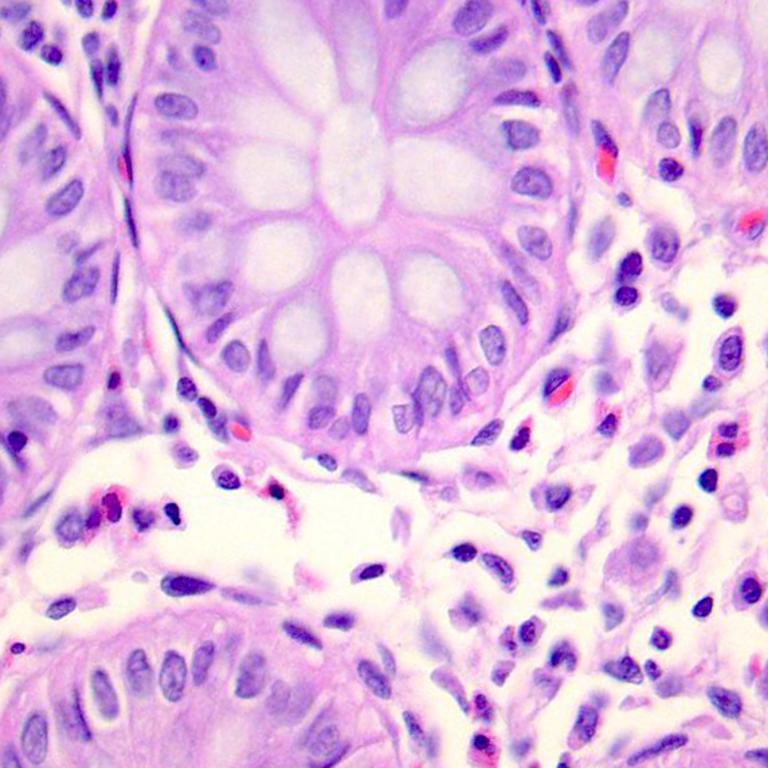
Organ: colon
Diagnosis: benign